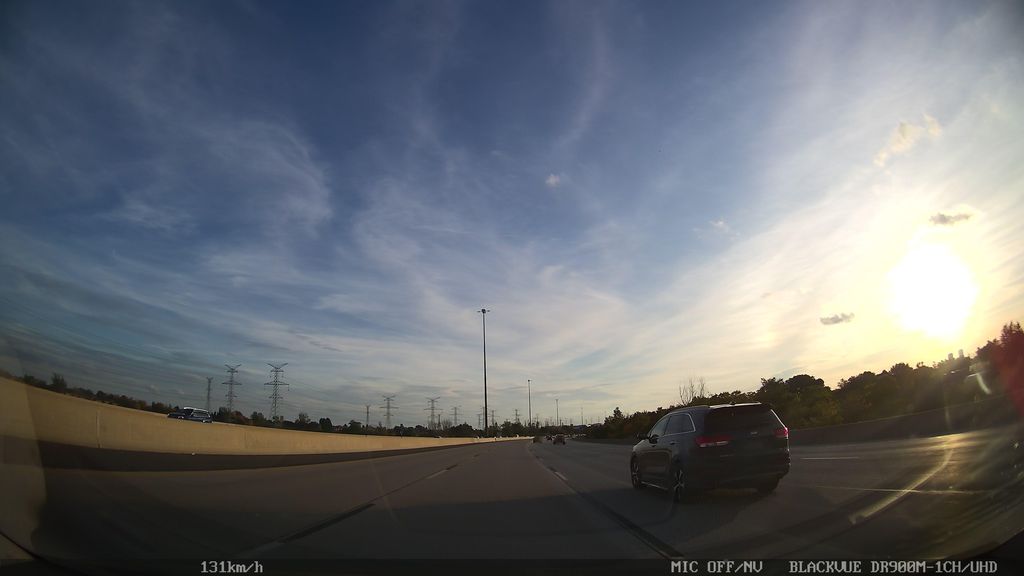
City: toronto